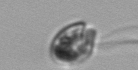
Label: flagellate_morphotype1